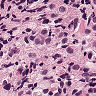
Metastatic tissue present: yes